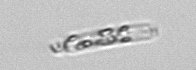
Label: Dactyliosolen_fragilissimus